Field crop: maize
Growth stage: 2
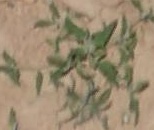
Species: atriplex